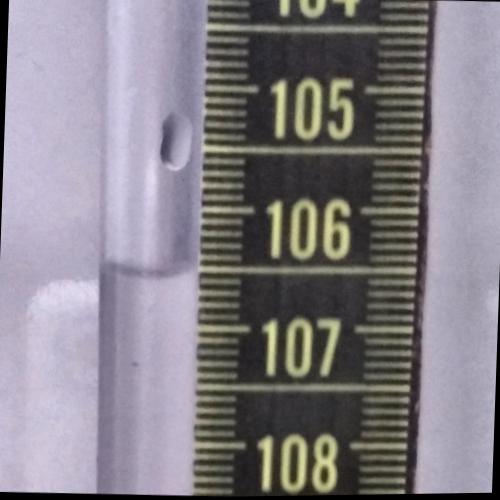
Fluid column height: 106.5 cm